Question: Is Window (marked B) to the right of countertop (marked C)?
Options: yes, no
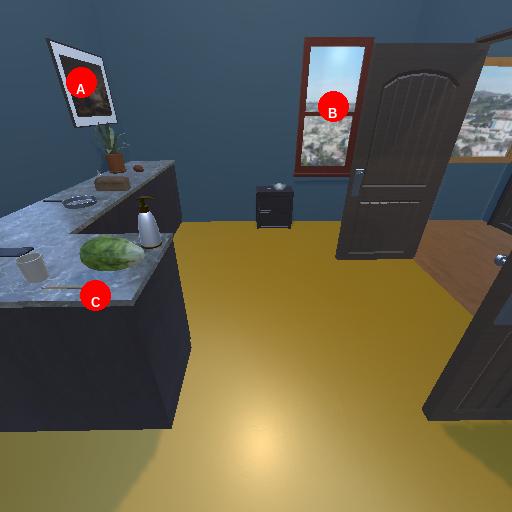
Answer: yes